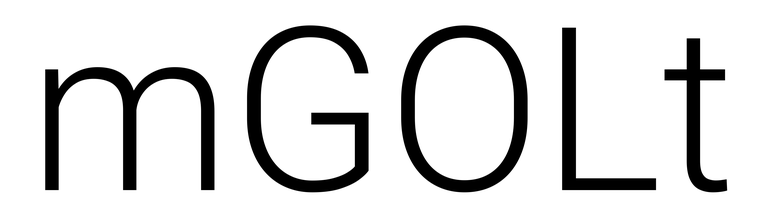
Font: Roboto_Light